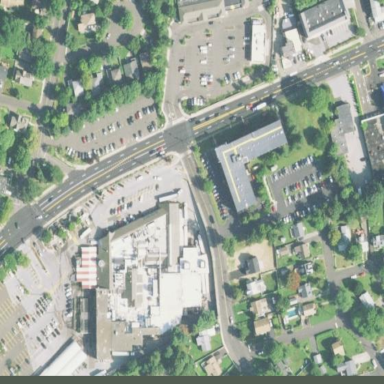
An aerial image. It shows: Building that houses supermarket.